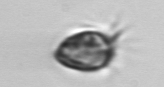
Label: Ciliophora